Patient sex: M
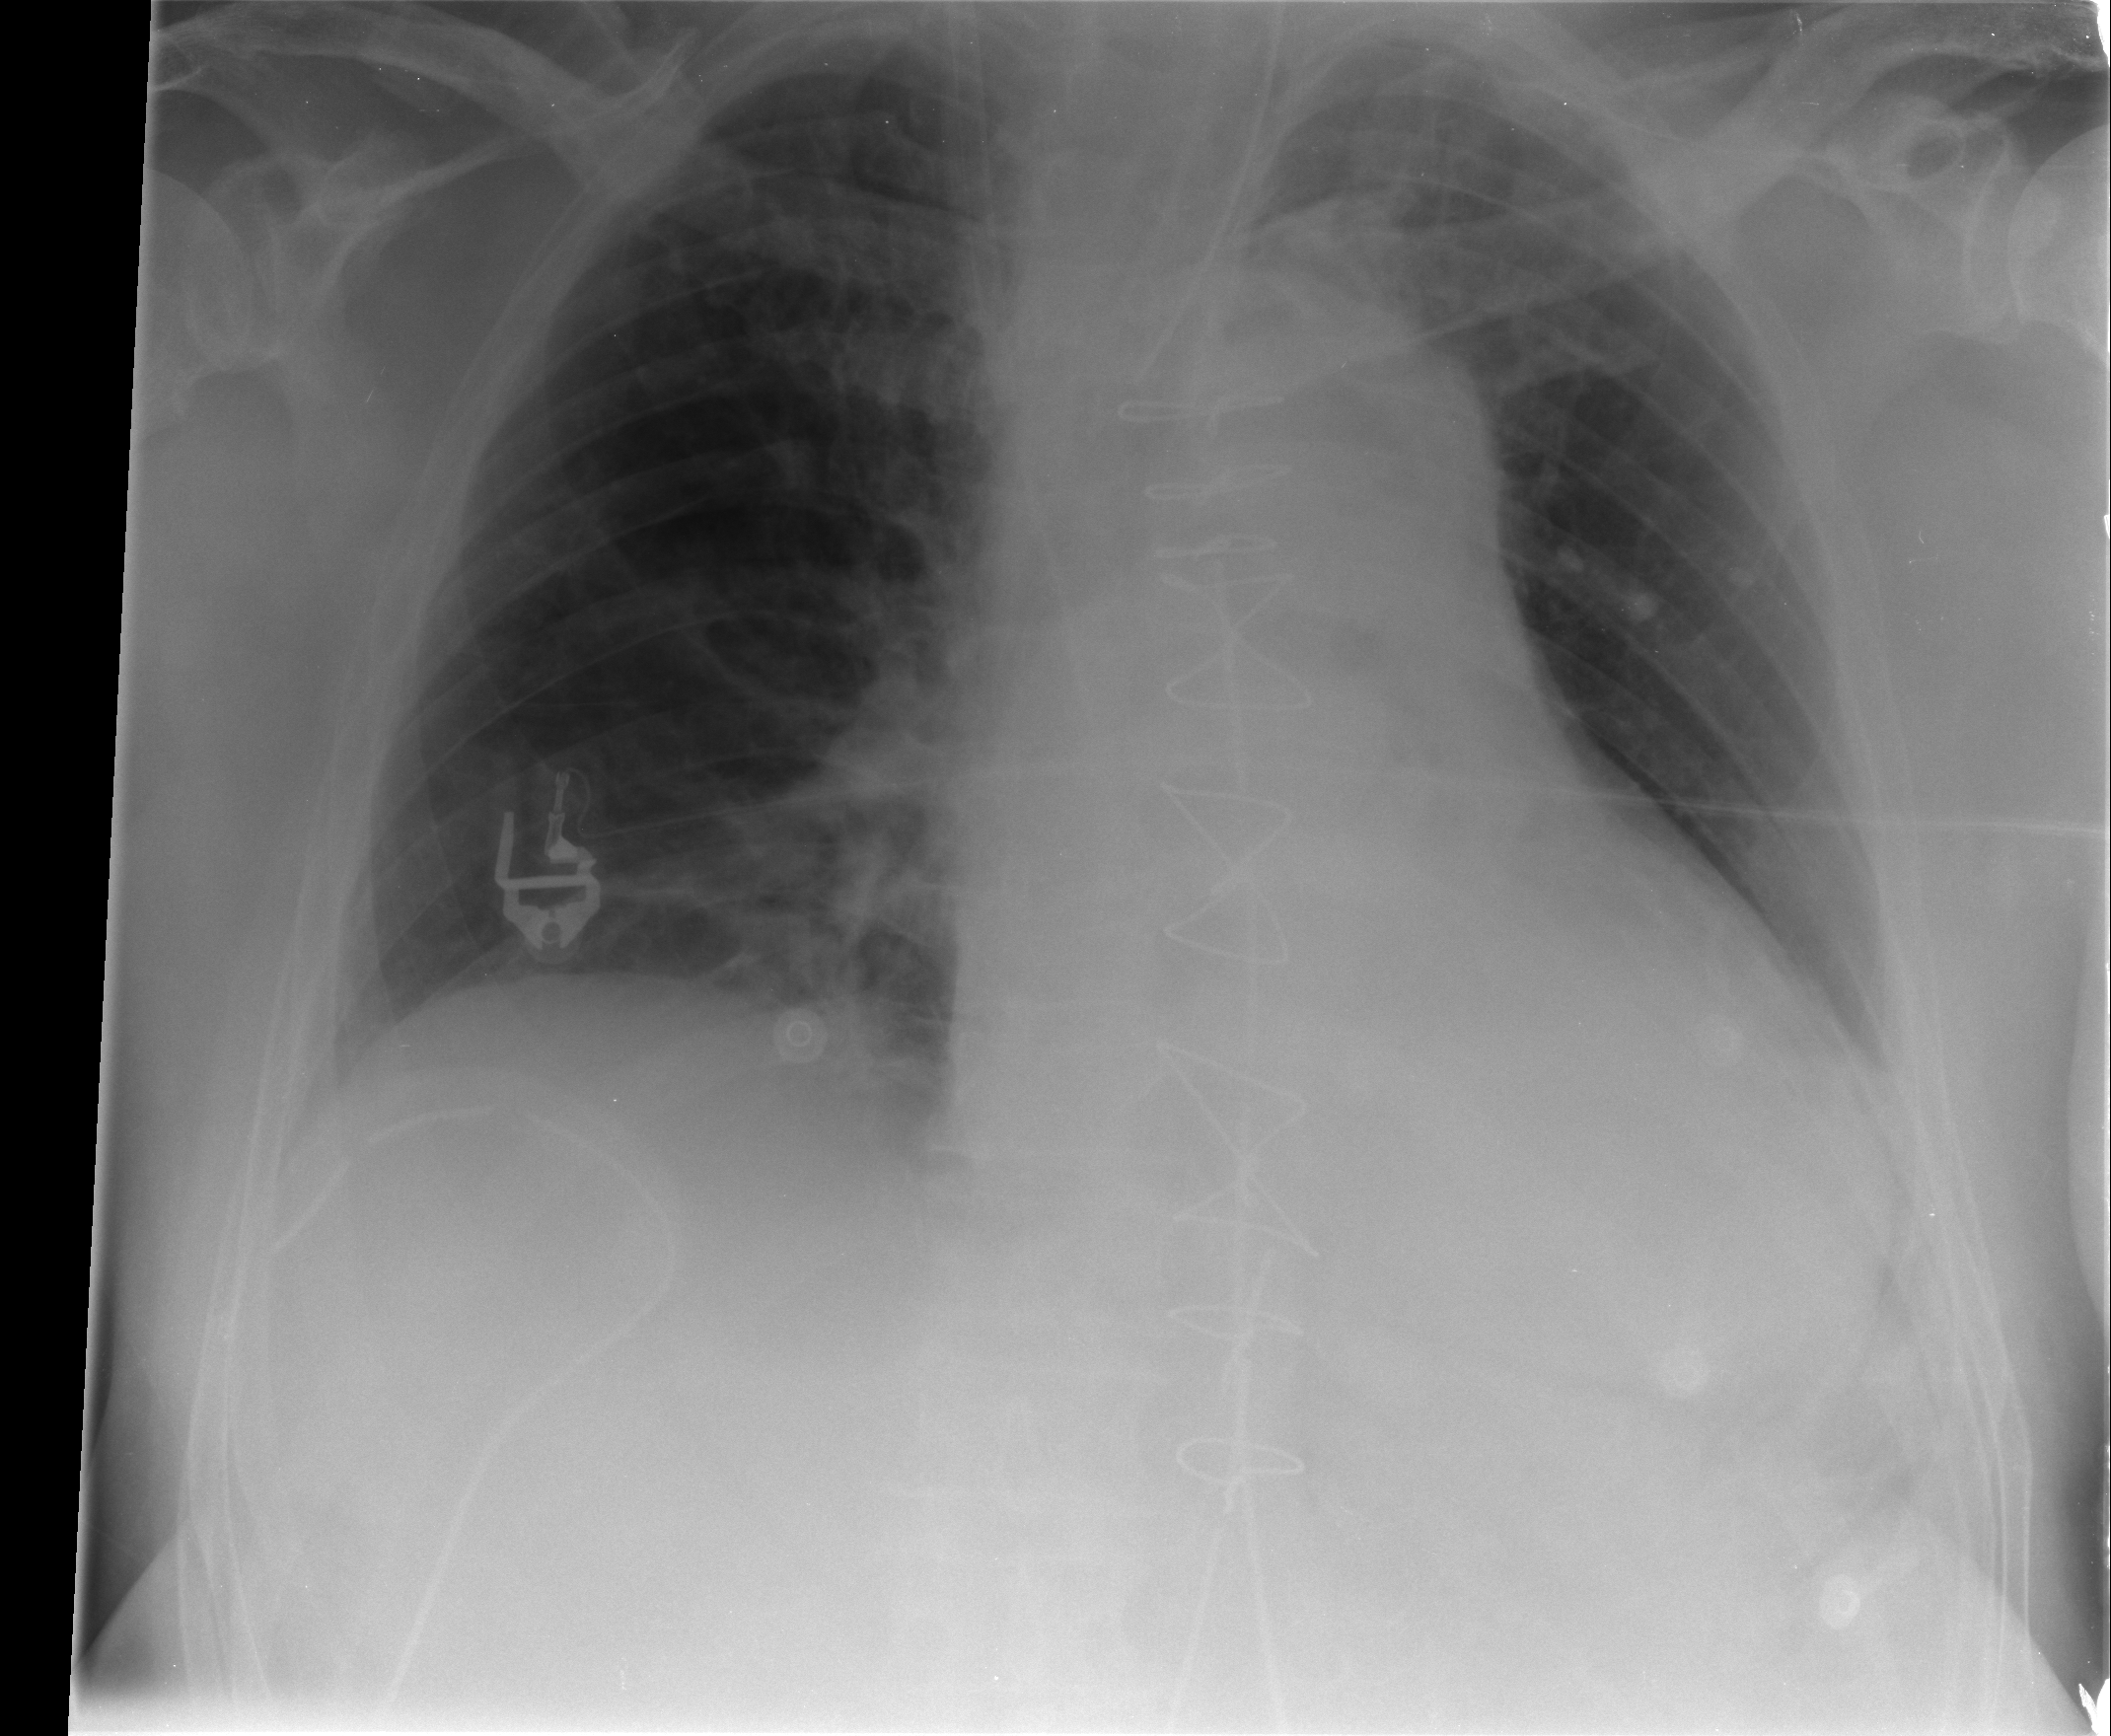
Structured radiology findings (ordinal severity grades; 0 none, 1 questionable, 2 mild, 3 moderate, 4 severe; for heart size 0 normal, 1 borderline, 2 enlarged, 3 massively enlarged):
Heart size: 2
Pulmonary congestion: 0
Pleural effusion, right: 0
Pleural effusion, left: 0
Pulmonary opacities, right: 0
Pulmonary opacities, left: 0
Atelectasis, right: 2
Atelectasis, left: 2